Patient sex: M
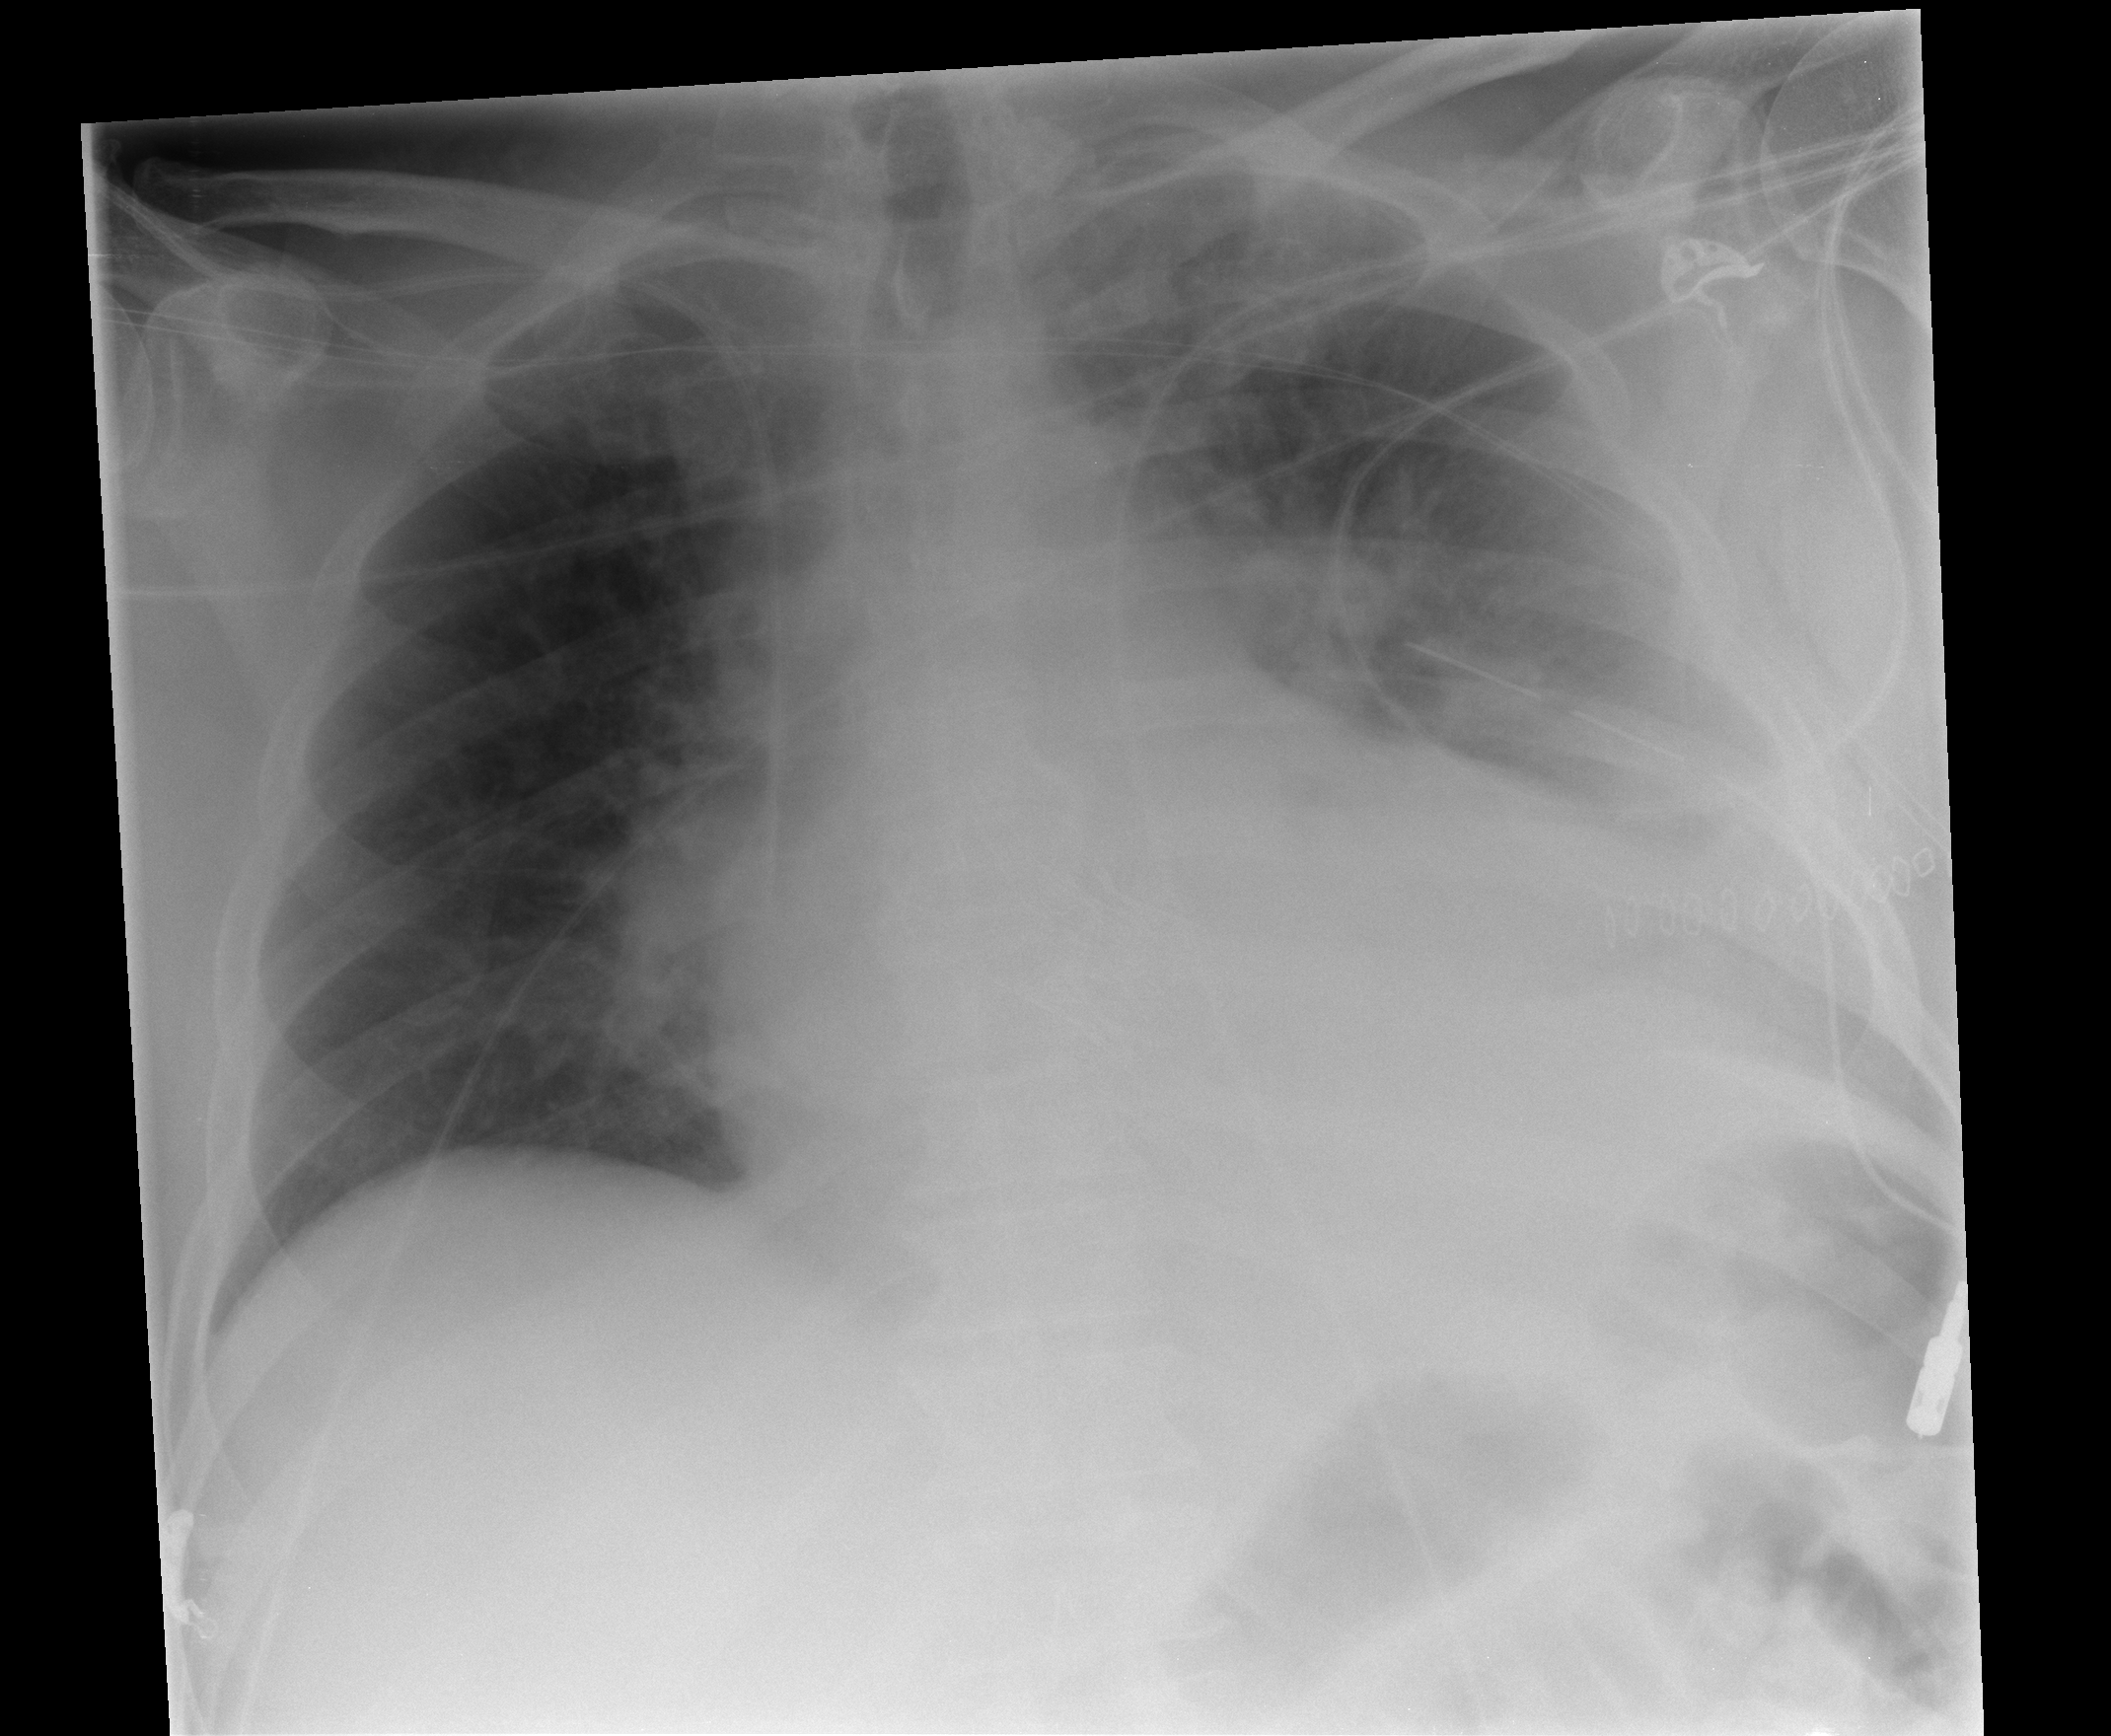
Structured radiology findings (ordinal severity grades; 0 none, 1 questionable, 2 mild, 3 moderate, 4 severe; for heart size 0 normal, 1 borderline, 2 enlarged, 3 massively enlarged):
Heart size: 2
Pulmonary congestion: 0
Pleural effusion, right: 0
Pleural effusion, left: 2
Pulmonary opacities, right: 0
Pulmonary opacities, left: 0
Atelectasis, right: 0
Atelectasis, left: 2